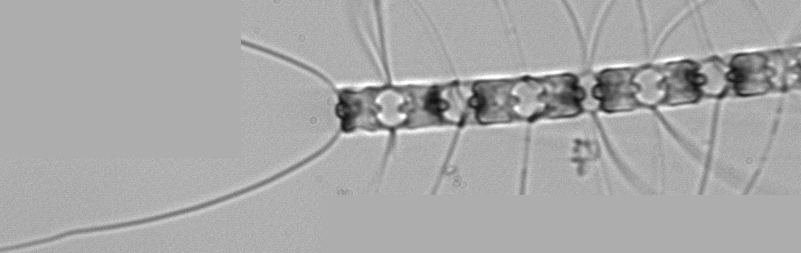
Label: Chaetoceros_didymus